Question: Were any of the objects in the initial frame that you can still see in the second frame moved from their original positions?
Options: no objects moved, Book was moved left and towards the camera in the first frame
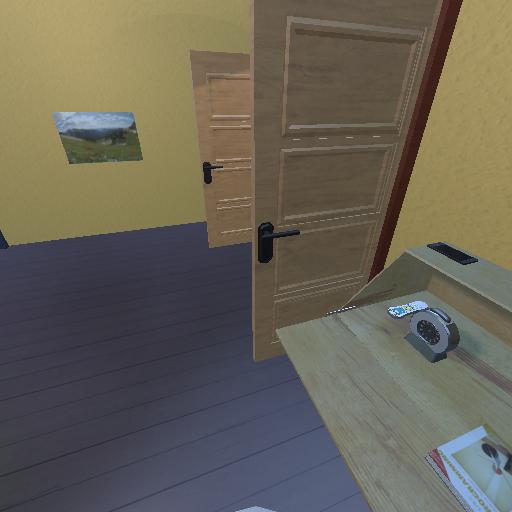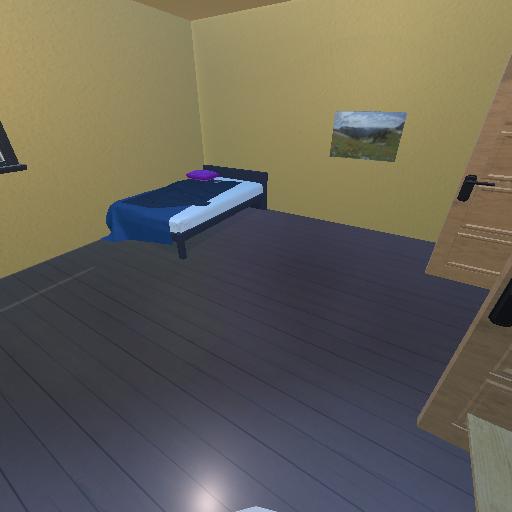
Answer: no objects moved